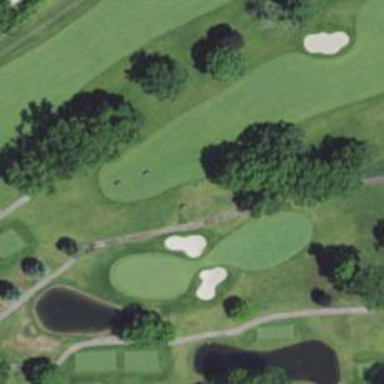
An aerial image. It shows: Path for golf carts.